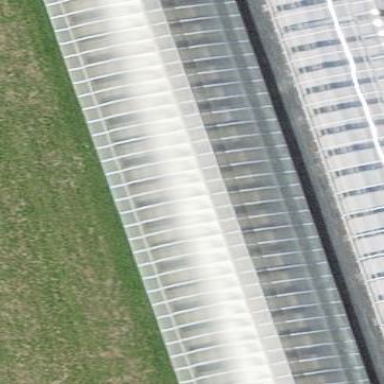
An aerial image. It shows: Greenhouse.